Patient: sex M, age 30
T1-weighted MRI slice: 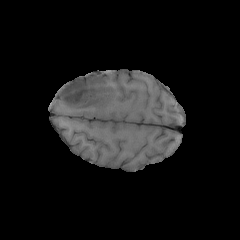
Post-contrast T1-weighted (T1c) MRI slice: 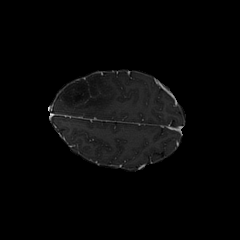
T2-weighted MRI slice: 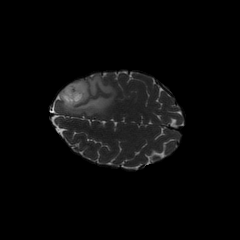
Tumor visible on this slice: yes
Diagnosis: Astrocytoma, IDH-mutant
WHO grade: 3